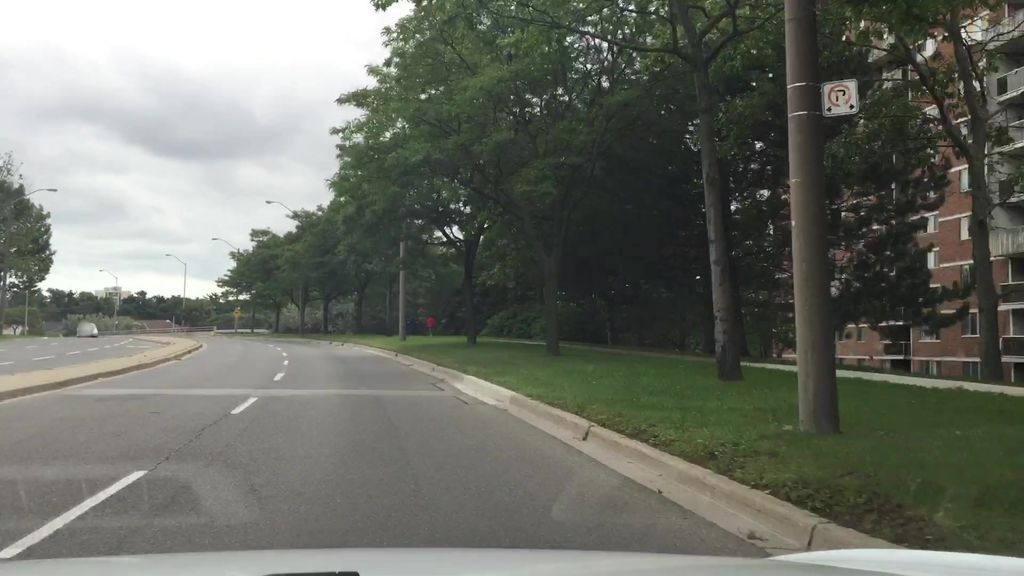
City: toronto